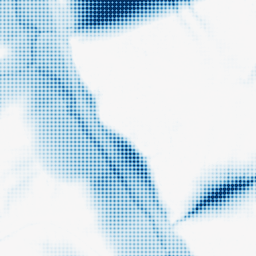
Category: morphological
Decomposition family: morphological
Decomposition parameters: operation: closing
size: 50
Upsampling method: sinc_blackman
Upsampling parameters: scale: 8
kernel_size: 8
Upsampling scale: 8